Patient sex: M
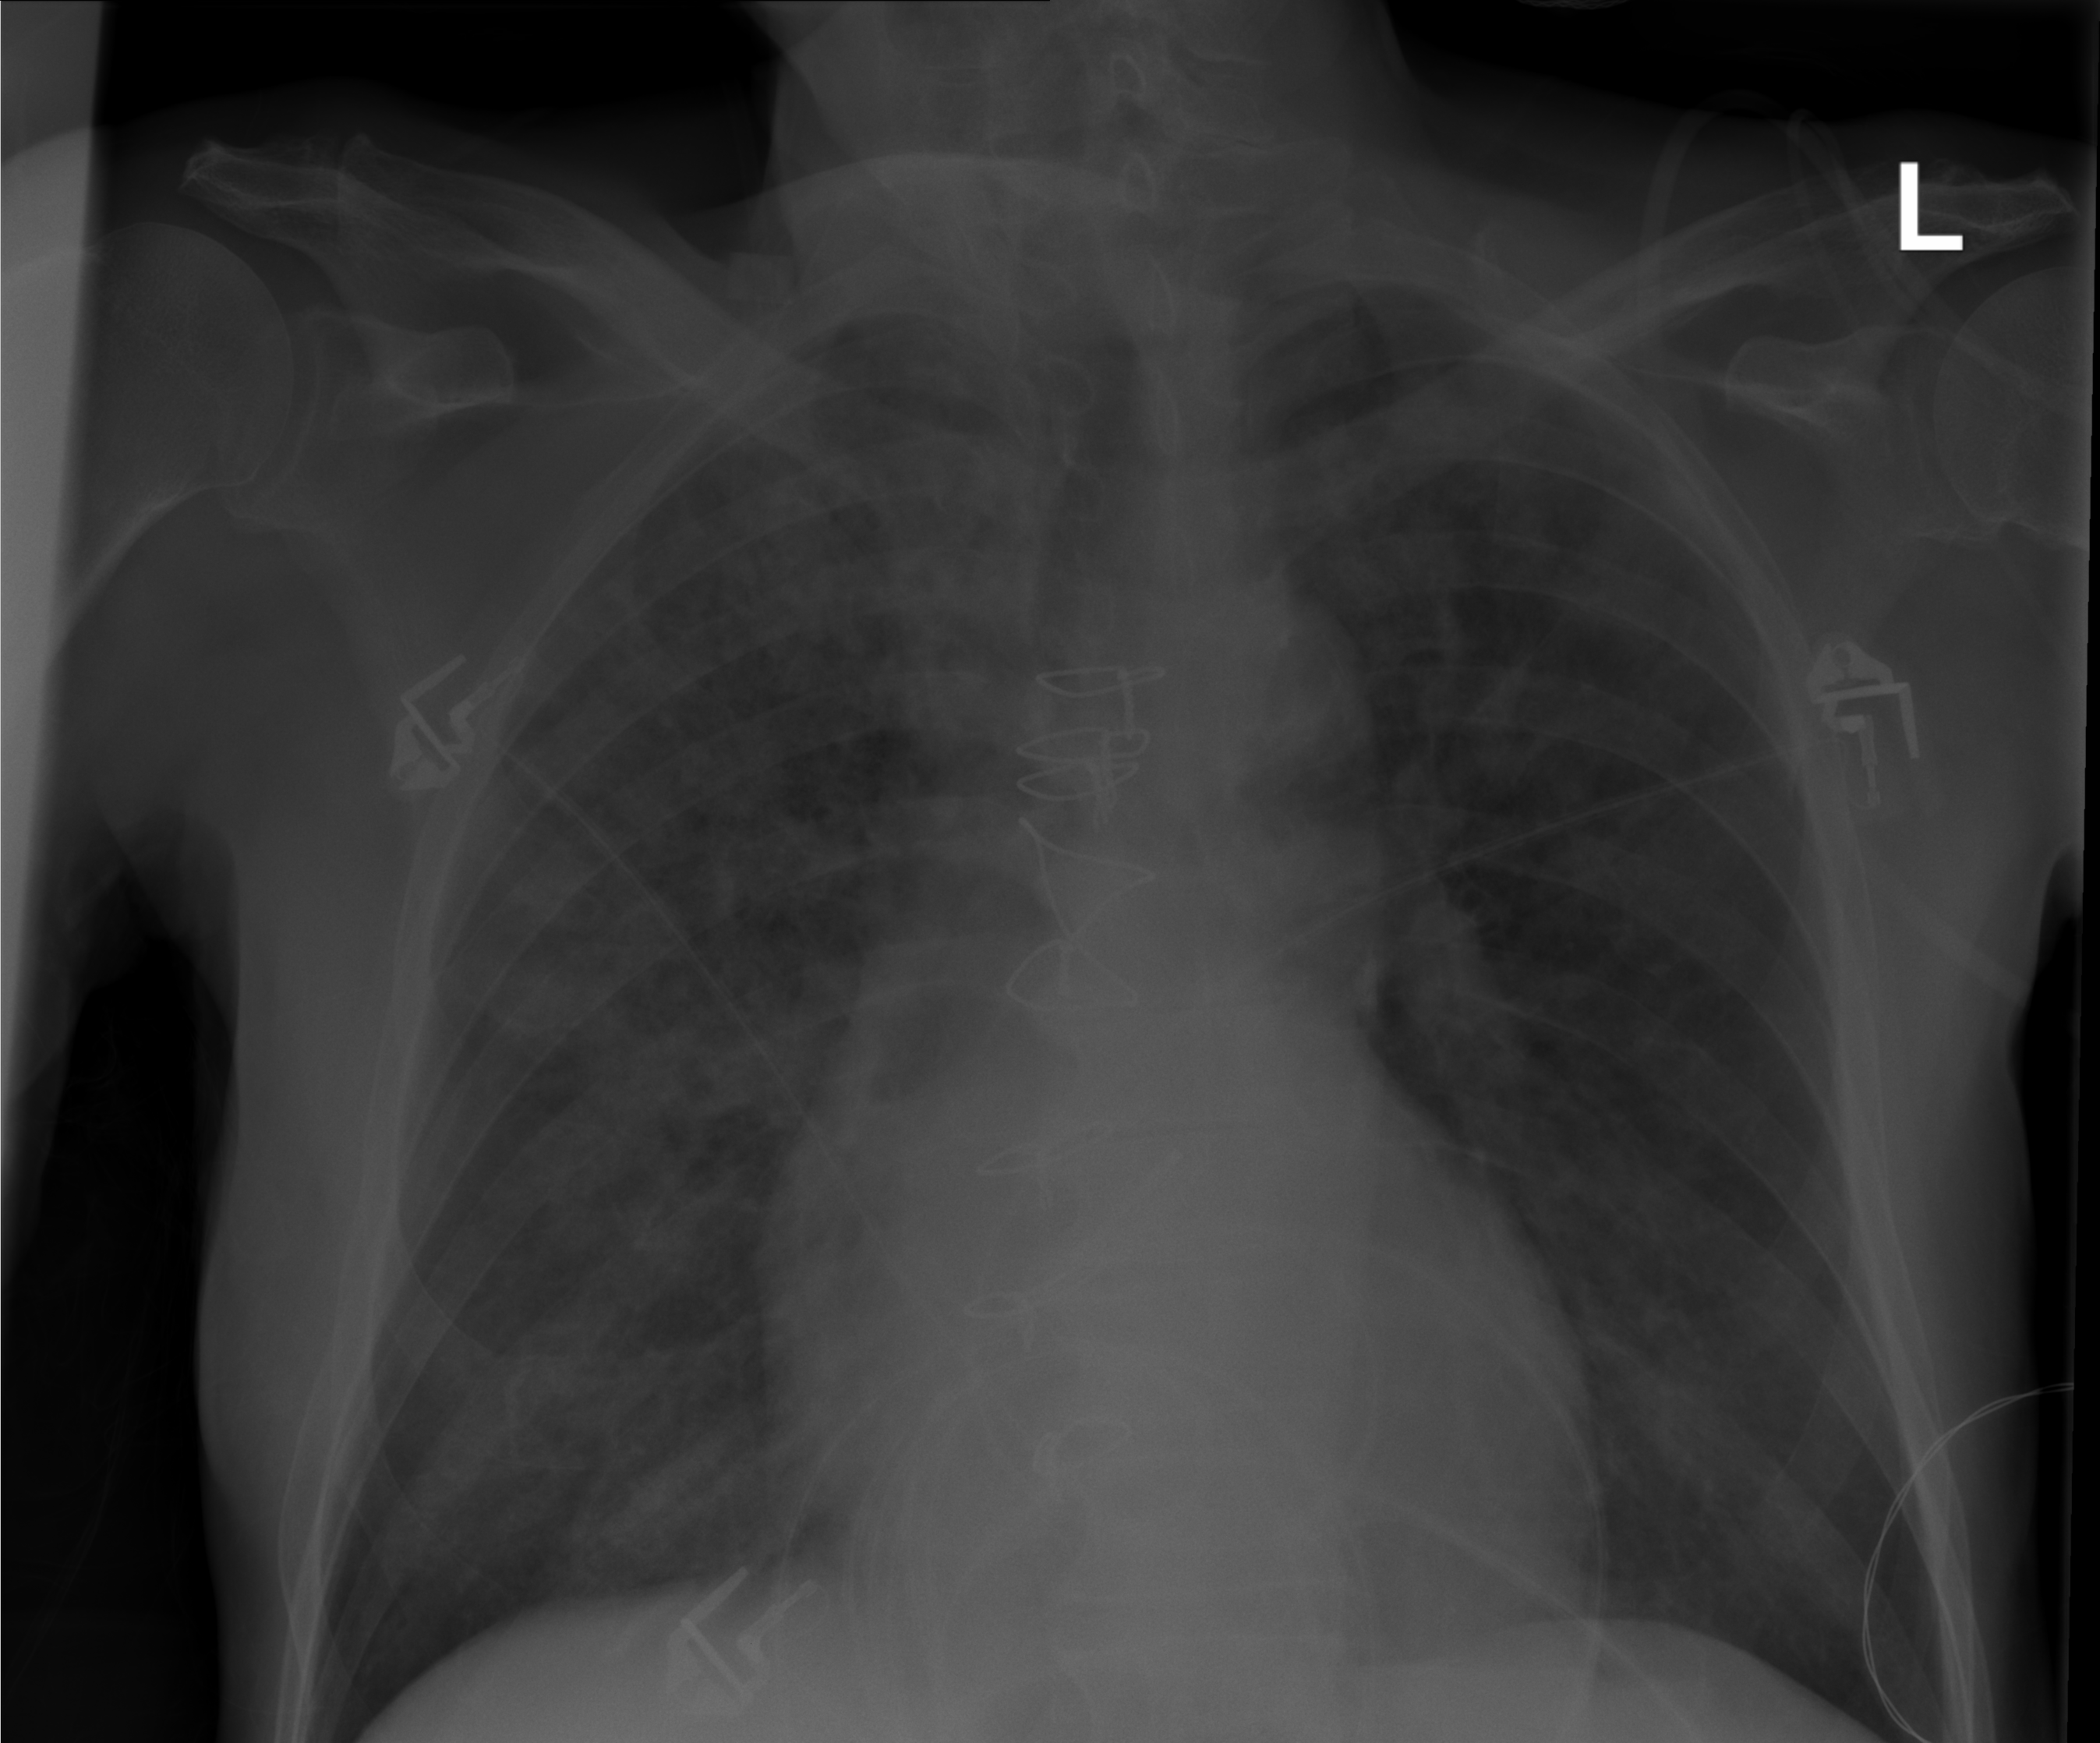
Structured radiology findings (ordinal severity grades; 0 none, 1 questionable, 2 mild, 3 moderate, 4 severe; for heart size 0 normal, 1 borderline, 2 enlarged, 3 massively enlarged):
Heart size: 0
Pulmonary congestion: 2
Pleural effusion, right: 0
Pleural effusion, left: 0
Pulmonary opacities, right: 3
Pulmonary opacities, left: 2
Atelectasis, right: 2
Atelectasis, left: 0